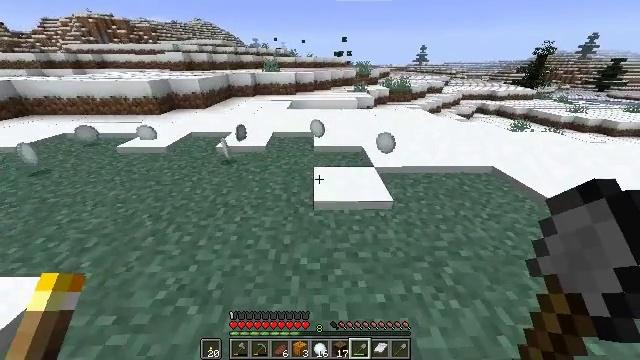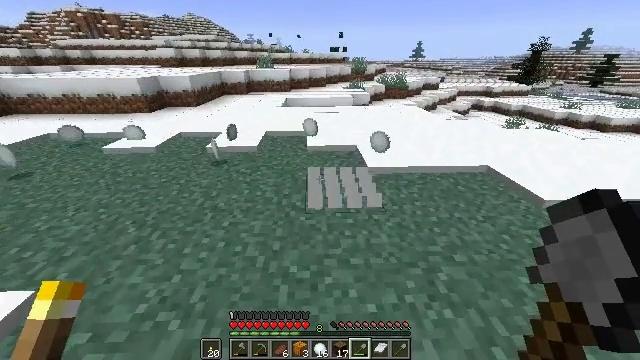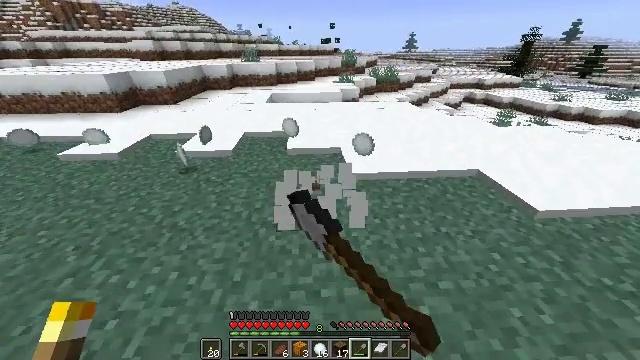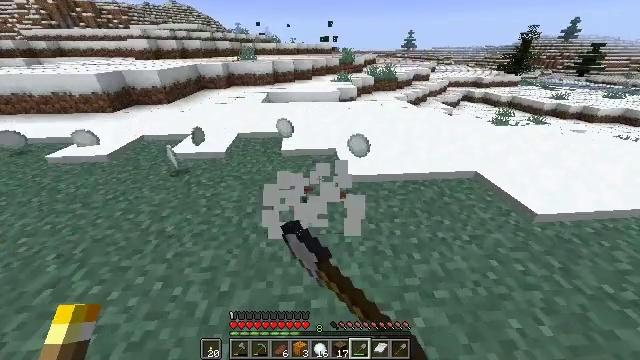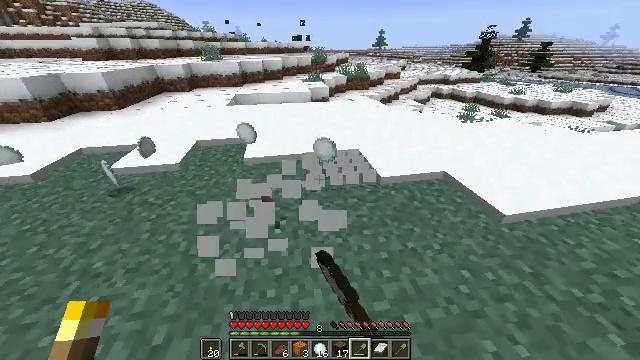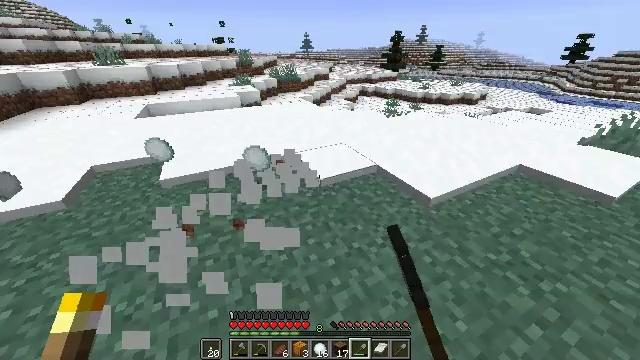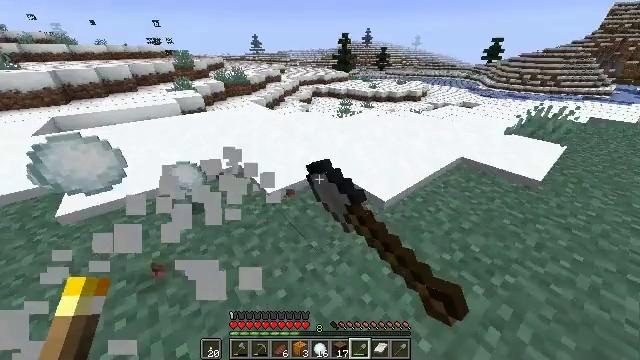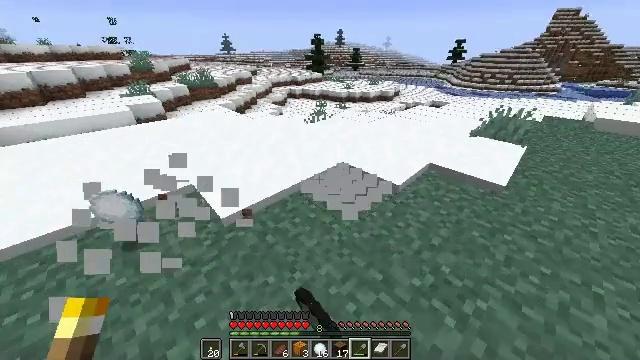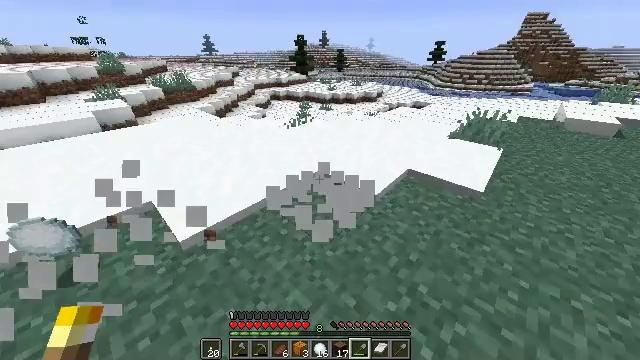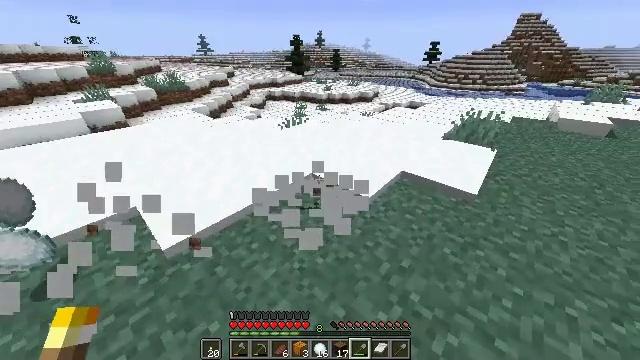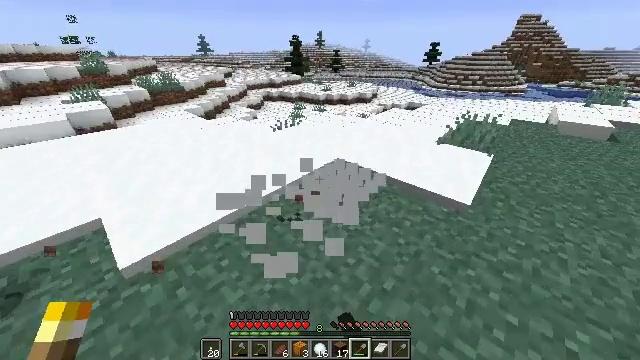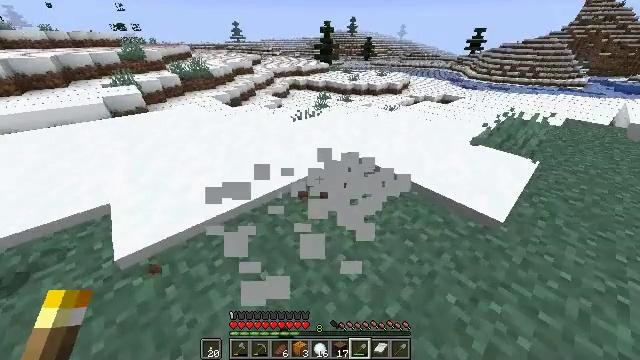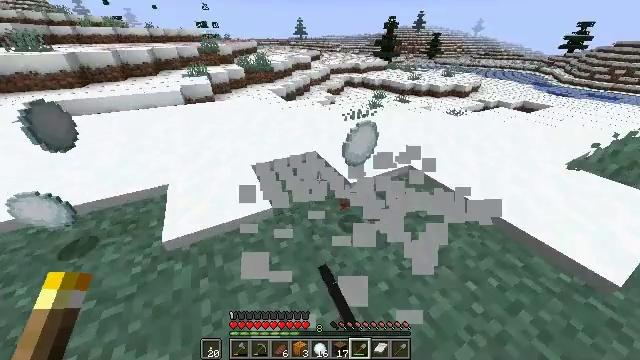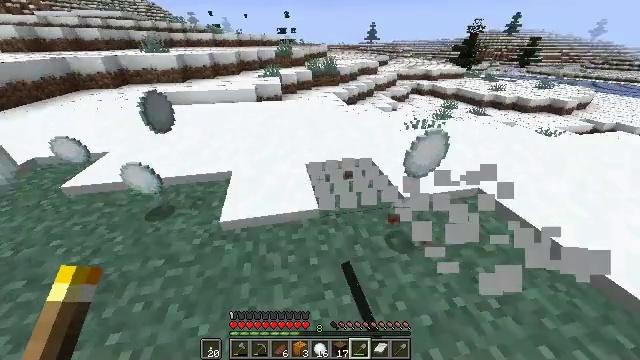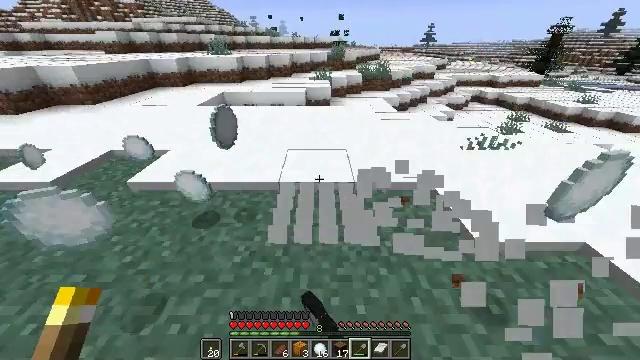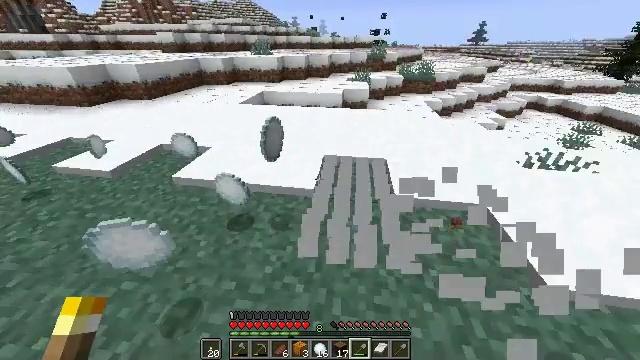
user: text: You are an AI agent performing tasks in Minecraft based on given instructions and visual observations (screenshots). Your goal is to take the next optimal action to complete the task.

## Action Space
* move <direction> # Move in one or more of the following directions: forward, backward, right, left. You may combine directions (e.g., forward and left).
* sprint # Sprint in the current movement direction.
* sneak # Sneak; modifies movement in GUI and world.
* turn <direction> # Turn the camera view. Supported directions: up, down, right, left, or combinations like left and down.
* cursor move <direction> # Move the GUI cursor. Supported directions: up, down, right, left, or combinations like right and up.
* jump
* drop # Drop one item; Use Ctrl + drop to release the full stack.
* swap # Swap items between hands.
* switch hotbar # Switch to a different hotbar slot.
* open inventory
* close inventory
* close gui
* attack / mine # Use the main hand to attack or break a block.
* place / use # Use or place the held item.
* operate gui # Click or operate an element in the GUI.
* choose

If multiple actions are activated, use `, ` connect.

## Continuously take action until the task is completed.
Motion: motion action
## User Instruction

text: Break the snow block.
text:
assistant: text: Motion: move forward and move right, sprint, attack / mine
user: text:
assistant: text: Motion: move forward and move right, sprint, turn right and down, attack / mine
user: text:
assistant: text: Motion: move forward and move right, sprint, attack / mine
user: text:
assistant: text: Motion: move forward and move right, sprint, turn right, attack / mine
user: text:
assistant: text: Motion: move forward and move right, sprint, turn right, attack / mine
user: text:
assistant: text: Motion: move forward and move right, sprint, turn right, attack / mine
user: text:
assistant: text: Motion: move forward and move right, sprint, turn right, attack / mine
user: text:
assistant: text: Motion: move forward and move right, sprint, turn right, attack / mine
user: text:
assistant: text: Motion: move forward and move right, sprint, attack / mine
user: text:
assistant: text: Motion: move forward and move right, attack / mine
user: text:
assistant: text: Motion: move forward and move left, turn left and down, attack / mine
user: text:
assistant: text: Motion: move forward and move left, turn left, attack / mine
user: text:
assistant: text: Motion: move forward and move left, turn left, attack / mine
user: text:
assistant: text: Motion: move forward and move left, turn left, attack / mine
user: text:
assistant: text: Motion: move forward and move left, turn left, attack / mine
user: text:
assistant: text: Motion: move forward and move left, turn left, attack / mine
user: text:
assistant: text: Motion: move forward and move left, turn left, attack / mine
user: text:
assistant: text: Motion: move forward and move left, turn left, attack / mine
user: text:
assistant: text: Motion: move forward and move left, turn left, attack / mine
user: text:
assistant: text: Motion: move forward and move left, turn left, attack / mine
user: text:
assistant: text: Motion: move forward and move left, turn left, attack / mine
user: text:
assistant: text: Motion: move forward and move left, turn left, attack / mine
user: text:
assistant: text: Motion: move forward and move left, turn left, attack / mine
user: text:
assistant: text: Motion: move forward and move left, turn left, attack / mine
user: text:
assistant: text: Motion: move forward and move left, attack / mine
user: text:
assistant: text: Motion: move forward and move left, attack / mine
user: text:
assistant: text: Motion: move forward and move left, attack / mine
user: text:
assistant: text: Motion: move forward and move left, turn left, attack / mine
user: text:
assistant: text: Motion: move forward and move left, turn left, attack / mine
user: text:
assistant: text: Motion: move forward and move left, attack / mine